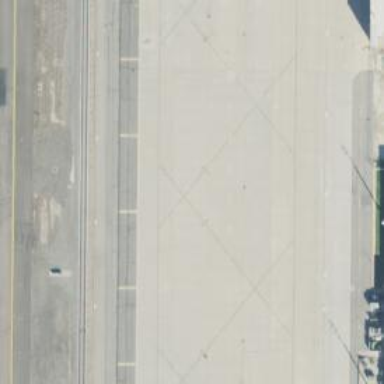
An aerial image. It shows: View of taxiway at the airport.